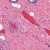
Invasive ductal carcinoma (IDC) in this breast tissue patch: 0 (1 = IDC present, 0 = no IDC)